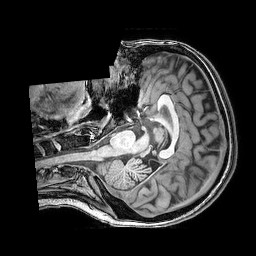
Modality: T1w
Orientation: axial
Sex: female
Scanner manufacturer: philips
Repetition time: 0.008133 s
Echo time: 0.00373 s